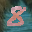
Label: 8